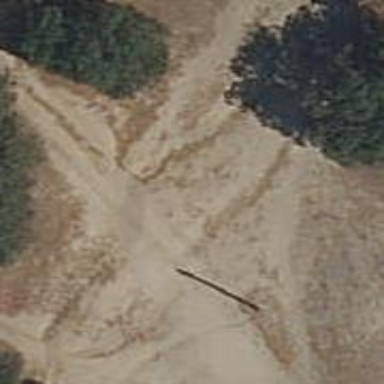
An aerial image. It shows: Compacted path with grade3 track type.